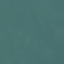
Label: SeaLake